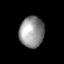
Tissue: lung
Cell type: Endothelial cells
Senescence score: 0.5604
Nuclear area (px): 745
Mean DAPI intensity: 146.513